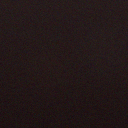
Screen state: off